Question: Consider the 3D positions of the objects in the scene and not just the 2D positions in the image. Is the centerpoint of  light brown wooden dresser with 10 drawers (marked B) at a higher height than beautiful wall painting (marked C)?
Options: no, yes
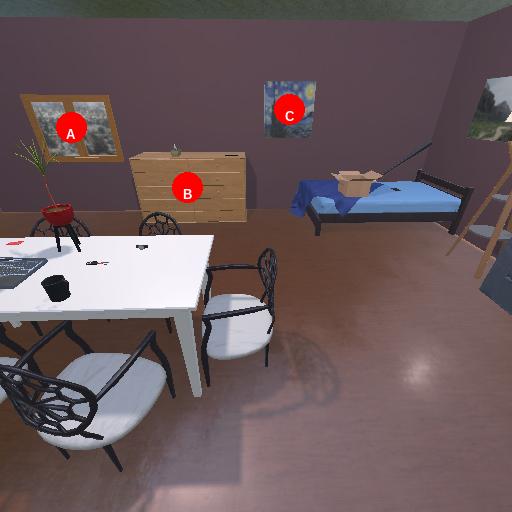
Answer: no